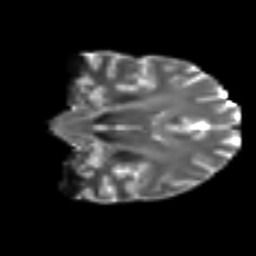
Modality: T2w
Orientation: coronal
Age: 33
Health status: ill
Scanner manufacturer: philips
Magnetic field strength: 3 T
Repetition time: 9 s
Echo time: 0.127 s